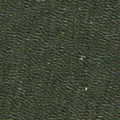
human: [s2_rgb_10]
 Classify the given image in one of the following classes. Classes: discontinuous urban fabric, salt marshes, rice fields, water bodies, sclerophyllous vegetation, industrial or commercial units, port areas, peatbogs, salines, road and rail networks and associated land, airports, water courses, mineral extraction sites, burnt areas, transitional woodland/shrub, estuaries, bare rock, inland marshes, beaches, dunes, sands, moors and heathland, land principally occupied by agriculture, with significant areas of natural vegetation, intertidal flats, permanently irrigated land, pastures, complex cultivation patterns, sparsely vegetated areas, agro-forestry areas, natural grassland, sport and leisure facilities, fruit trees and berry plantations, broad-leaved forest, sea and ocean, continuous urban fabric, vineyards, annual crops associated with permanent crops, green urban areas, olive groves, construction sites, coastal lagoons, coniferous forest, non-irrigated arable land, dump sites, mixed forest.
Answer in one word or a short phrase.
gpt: sea and ocean